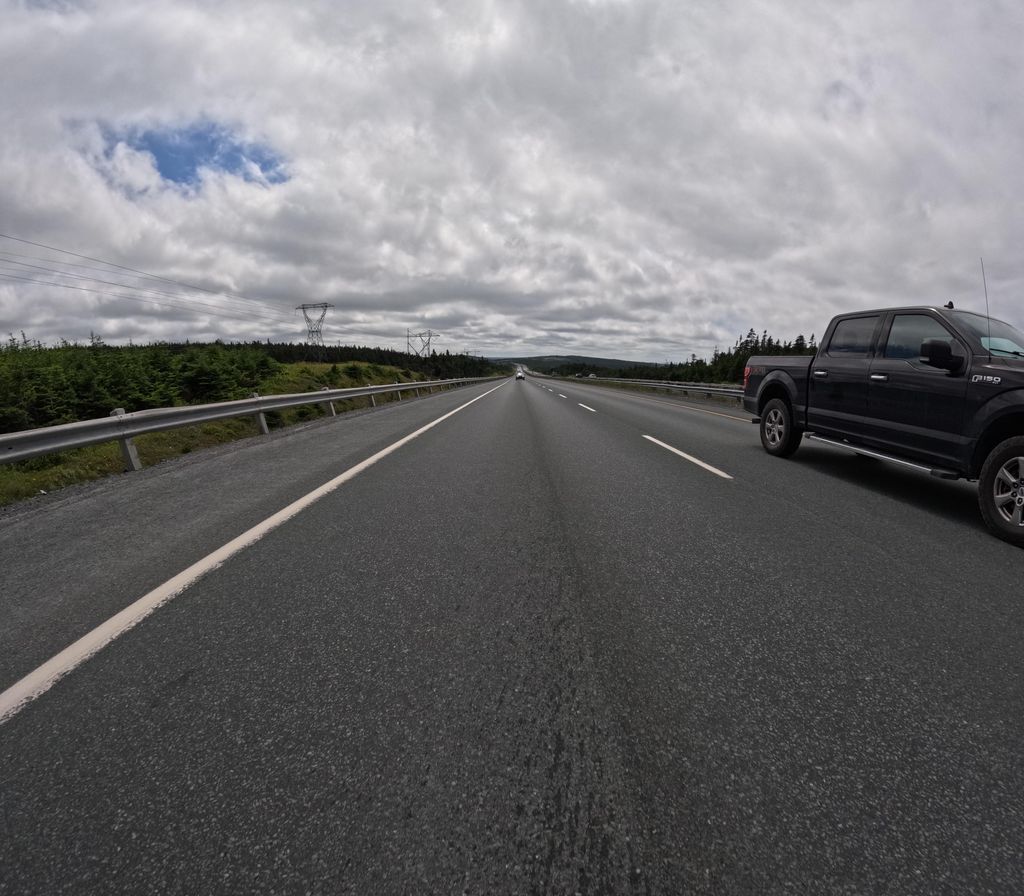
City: st_johns